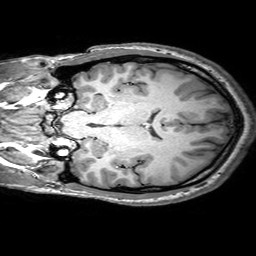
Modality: T1w
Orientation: coronal
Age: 23
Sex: female
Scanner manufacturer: philips
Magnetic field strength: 3 T